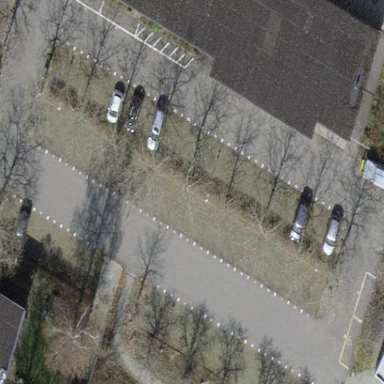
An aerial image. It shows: Road serving as parking aisle.